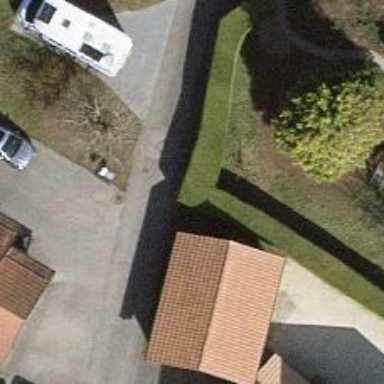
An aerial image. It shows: Hedge barrier.